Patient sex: M
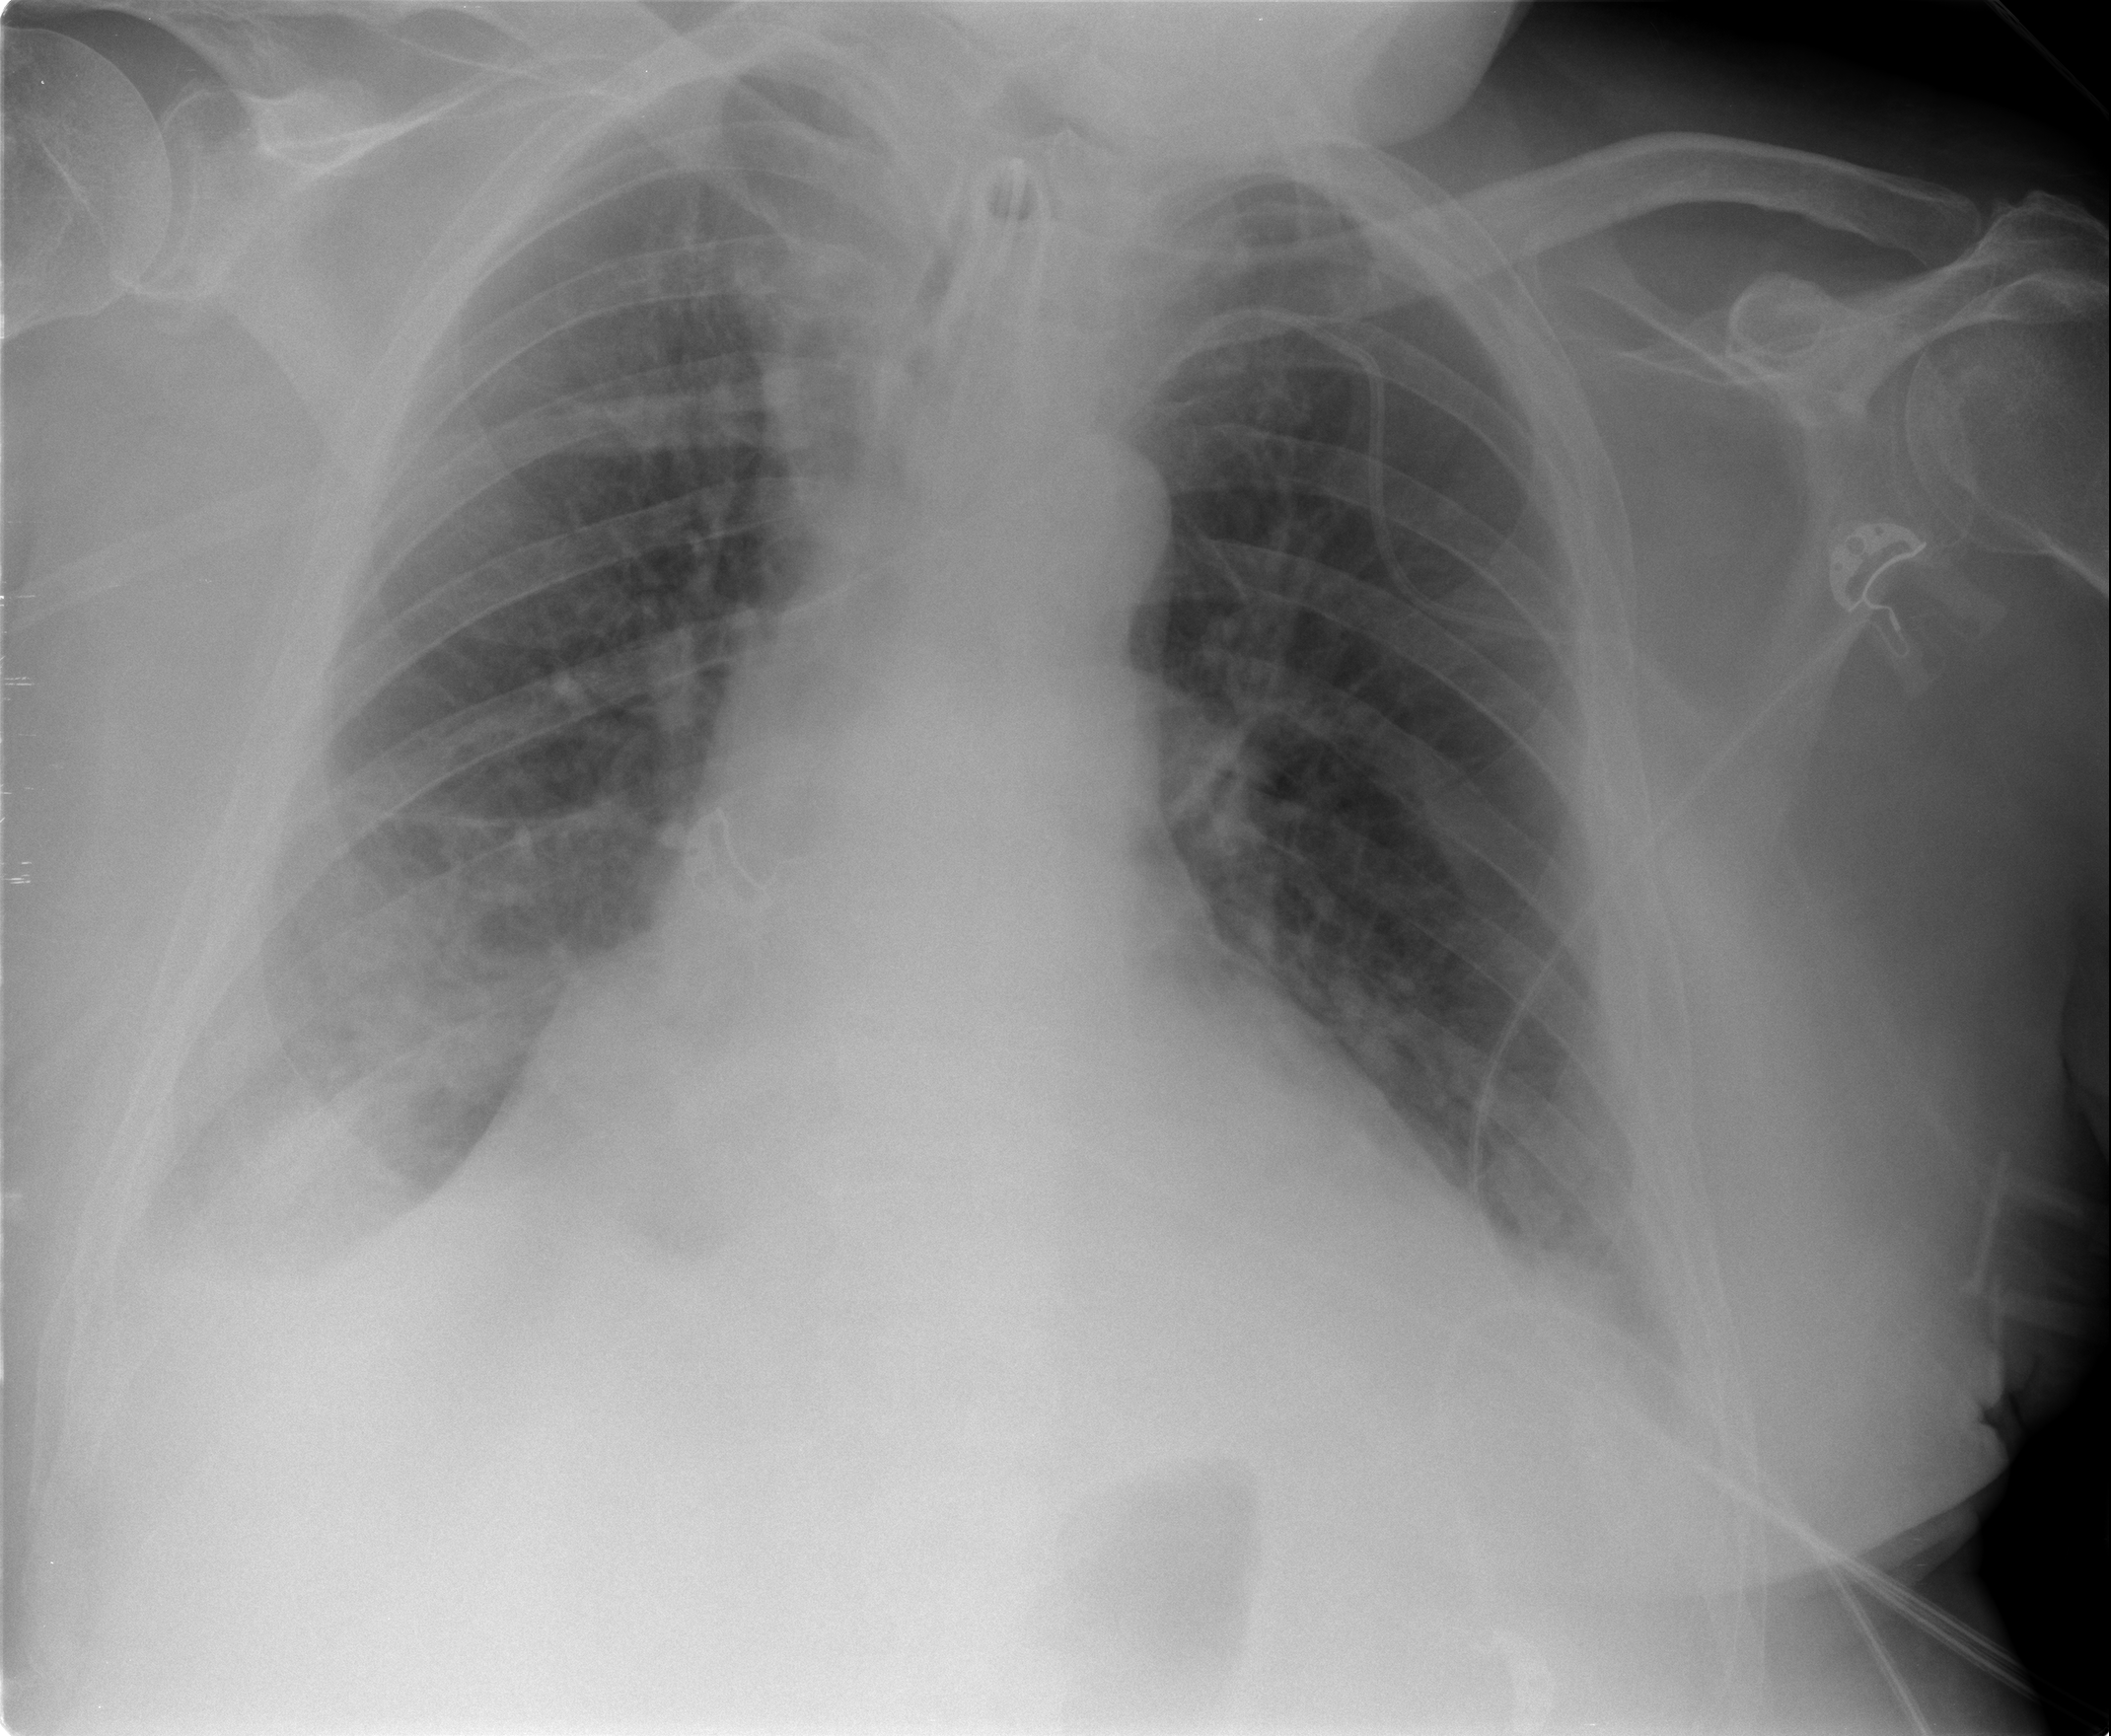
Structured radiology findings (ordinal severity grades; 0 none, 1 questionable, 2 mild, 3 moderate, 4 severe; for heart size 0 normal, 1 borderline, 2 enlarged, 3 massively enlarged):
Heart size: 2
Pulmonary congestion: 2
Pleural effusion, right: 2
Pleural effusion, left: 1
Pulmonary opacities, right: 1
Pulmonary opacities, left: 0
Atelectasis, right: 2
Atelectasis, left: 2